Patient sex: F
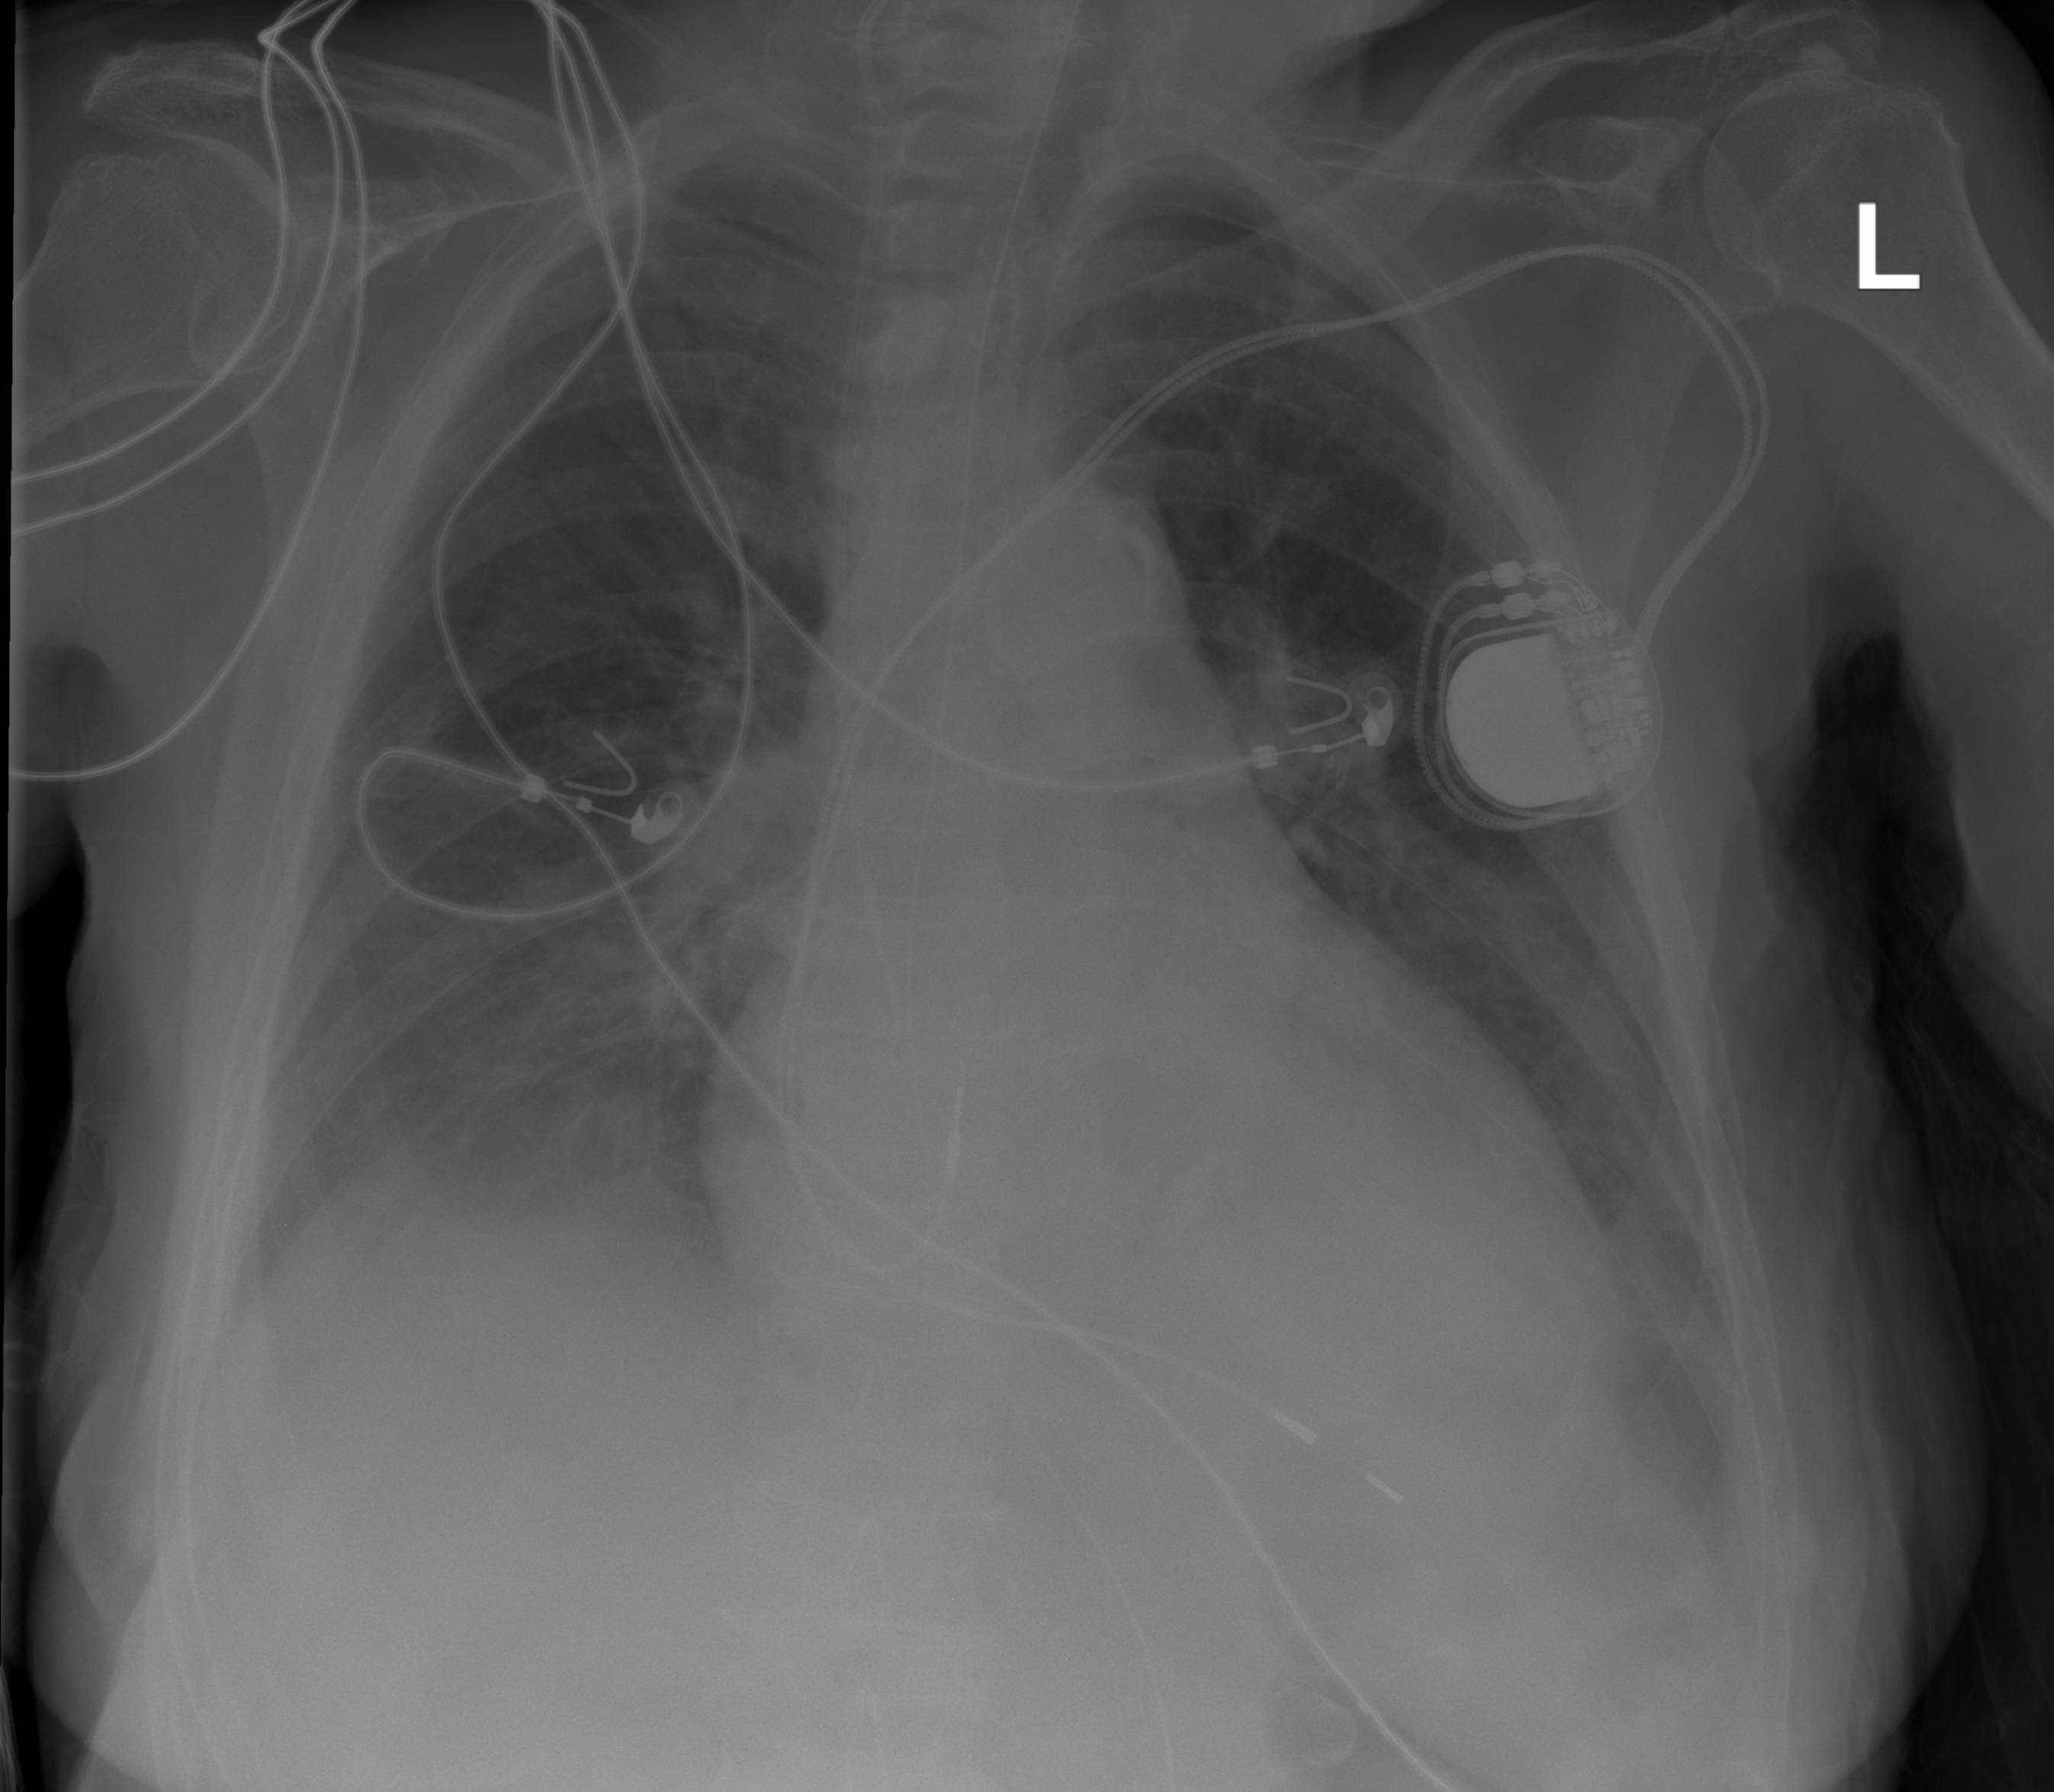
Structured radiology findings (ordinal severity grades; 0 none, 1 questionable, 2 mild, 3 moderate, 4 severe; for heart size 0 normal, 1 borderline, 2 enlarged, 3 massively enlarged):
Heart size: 2
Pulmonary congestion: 0
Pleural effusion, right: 1
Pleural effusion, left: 0
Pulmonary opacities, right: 0
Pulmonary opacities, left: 0
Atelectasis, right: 0
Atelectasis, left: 0